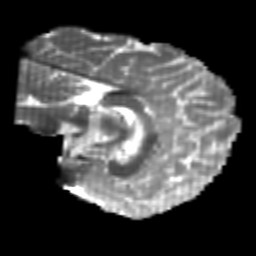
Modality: T2w
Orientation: sagittal
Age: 23
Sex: male
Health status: healthy
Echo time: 0.074 s